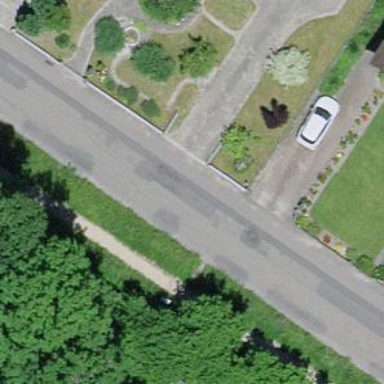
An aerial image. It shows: Set of steps on the road.